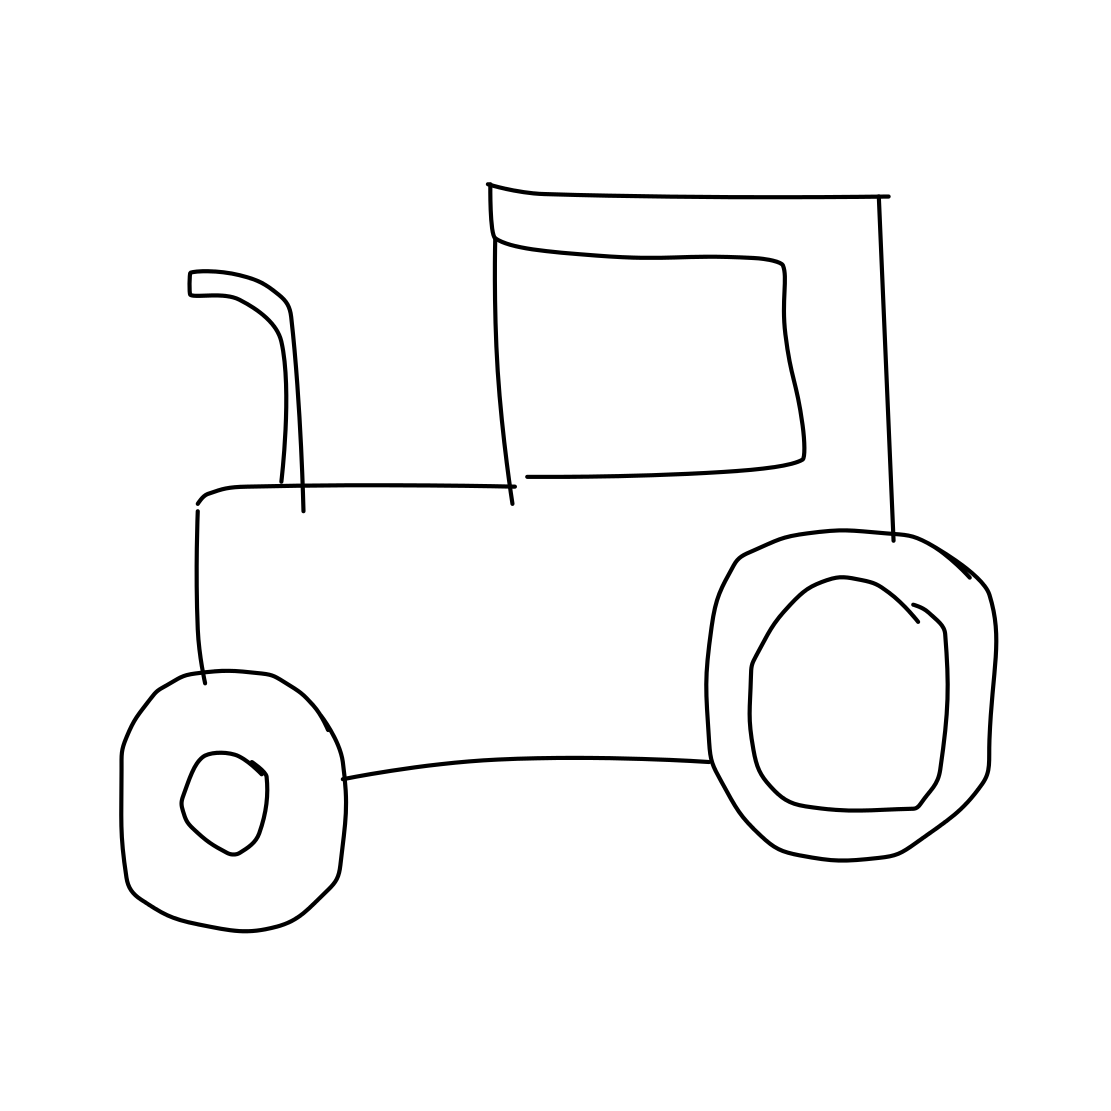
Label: tractor